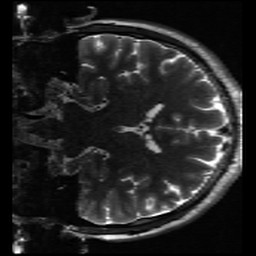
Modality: inplaneT2
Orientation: coronal